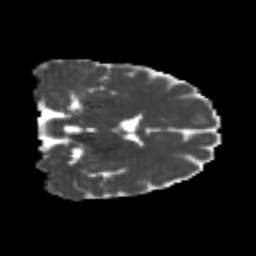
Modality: MD
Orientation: coronal
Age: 23
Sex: female
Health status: healthy
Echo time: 0.074 s